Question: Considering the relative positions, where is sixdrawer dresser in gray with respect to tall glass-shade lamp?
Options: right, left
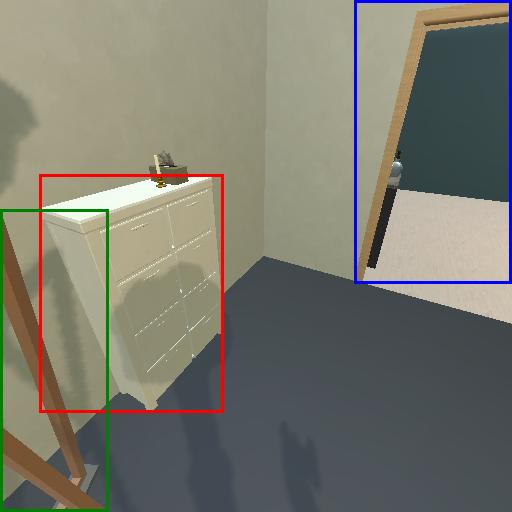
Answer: right